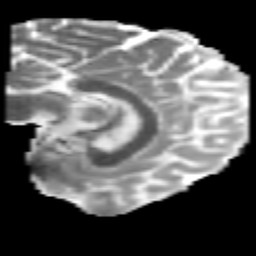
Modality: MD
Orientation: sagittal
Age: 23
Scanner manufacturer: philips
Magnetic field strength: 3 T
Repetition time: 7.742 s
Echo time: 0.1219 s